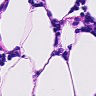
Metastatic tissue present: no